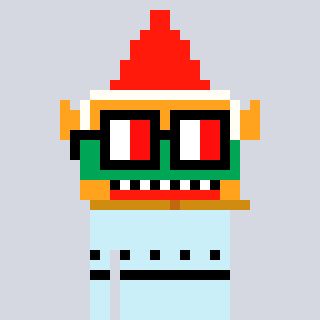
a pixel art character with square glasses with black frames and red eyes, a gnome-shaped head and a cold-colored body on a cool background